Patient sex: M
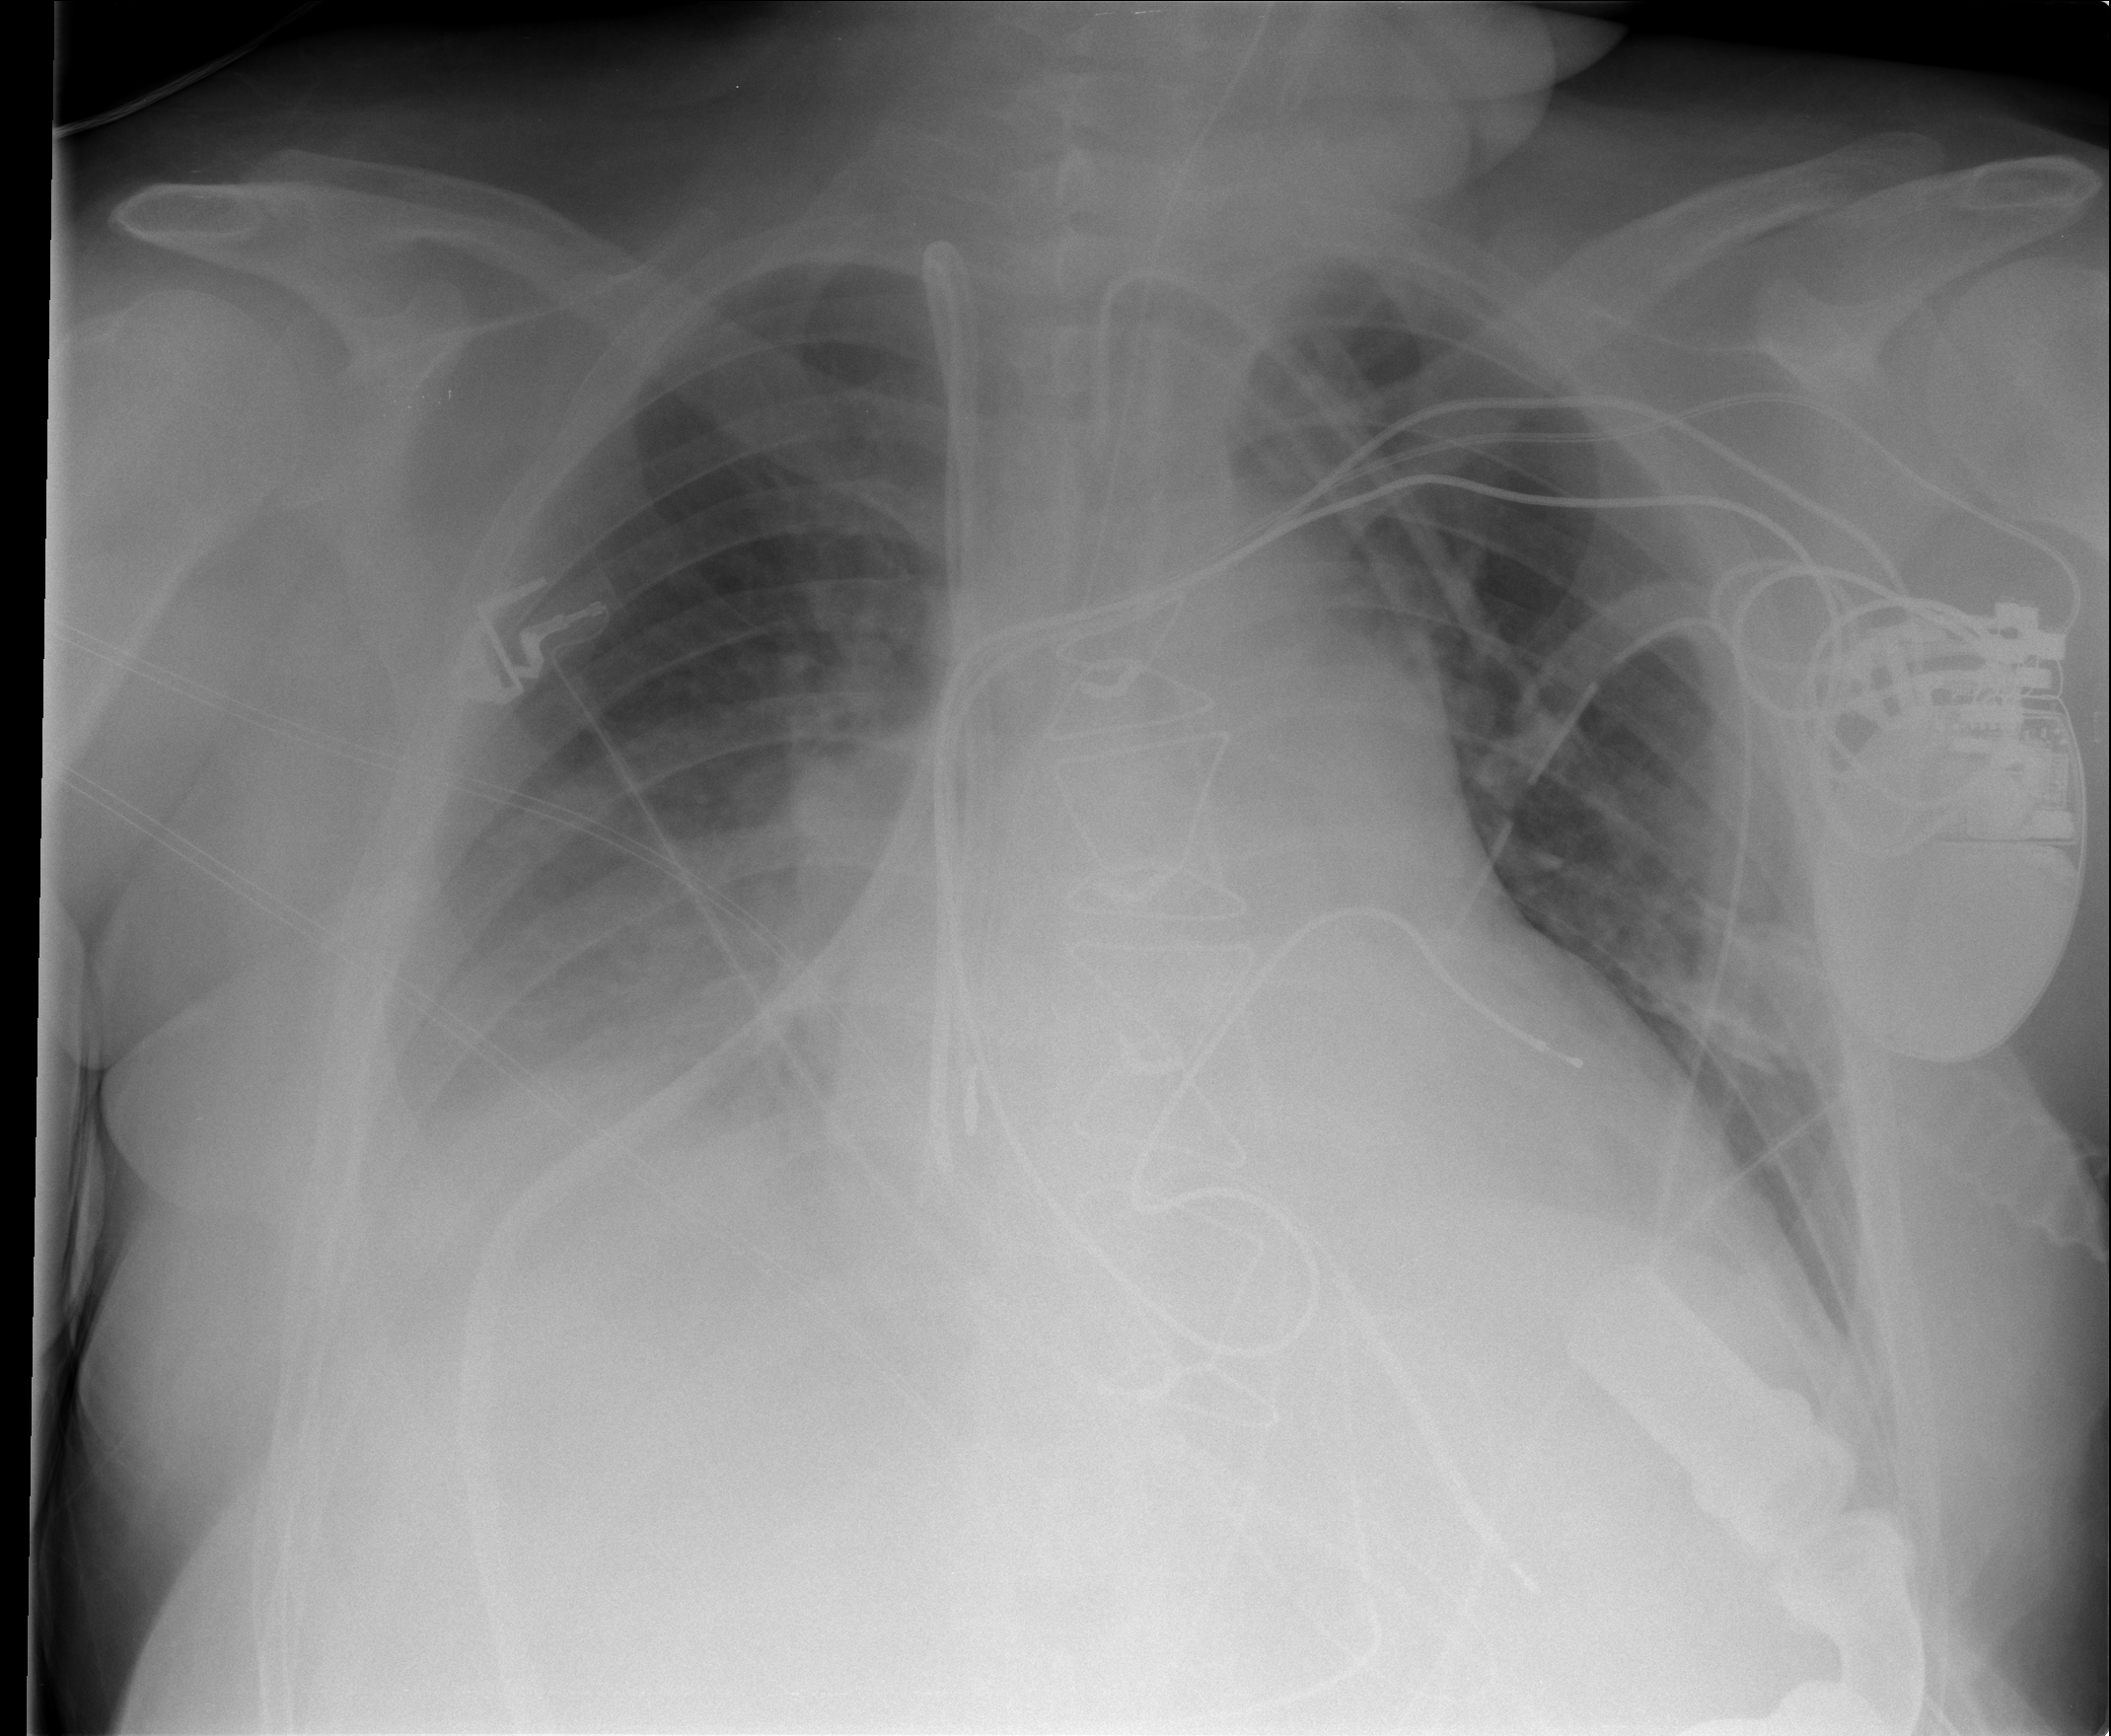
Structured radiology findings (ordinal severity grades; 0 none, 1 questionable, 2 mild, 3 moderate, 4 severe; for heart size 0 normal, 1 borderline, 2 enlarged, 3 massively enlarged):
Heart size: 2
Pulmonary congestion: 0
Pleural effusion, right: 2
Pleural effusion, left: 0
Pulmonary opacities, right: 0
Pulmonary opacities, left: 0
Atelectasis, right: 2
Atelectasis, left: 0